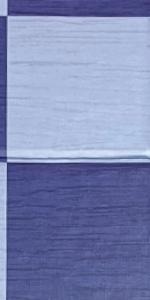
Label: Empty